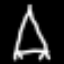
Label: The Eiffel Tower